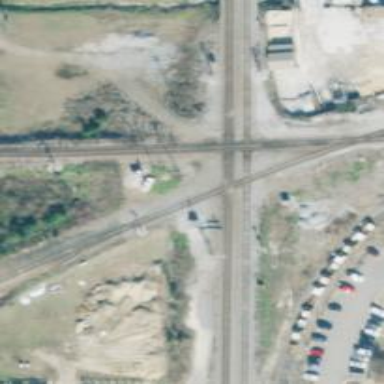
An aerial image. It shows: Railway crossing.